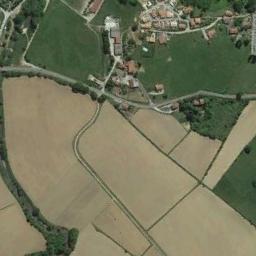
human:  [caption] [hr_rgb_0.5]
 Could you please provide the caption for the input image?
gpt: Several pieces of approximately rectangular green and khaki mixed rectangular farmland of different sizes with buildings around .

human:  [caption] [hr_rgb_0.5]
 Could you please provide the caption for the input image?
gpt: Some rectangular farmlands of different colors and sizes are on the ground and a residential area is surrounded by these farmlands .

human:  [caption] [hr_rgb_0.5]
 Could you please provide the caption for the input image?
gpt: The rectangular farmland is next to some houses .

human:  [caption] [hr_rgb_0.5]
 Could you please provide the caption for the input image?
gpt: There are many buildings in rectangular farmlands .

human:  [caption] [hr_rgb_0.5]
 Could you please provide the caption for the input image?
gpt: There are some yellow rectangular farmlands and buildings .